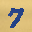
Label: 7